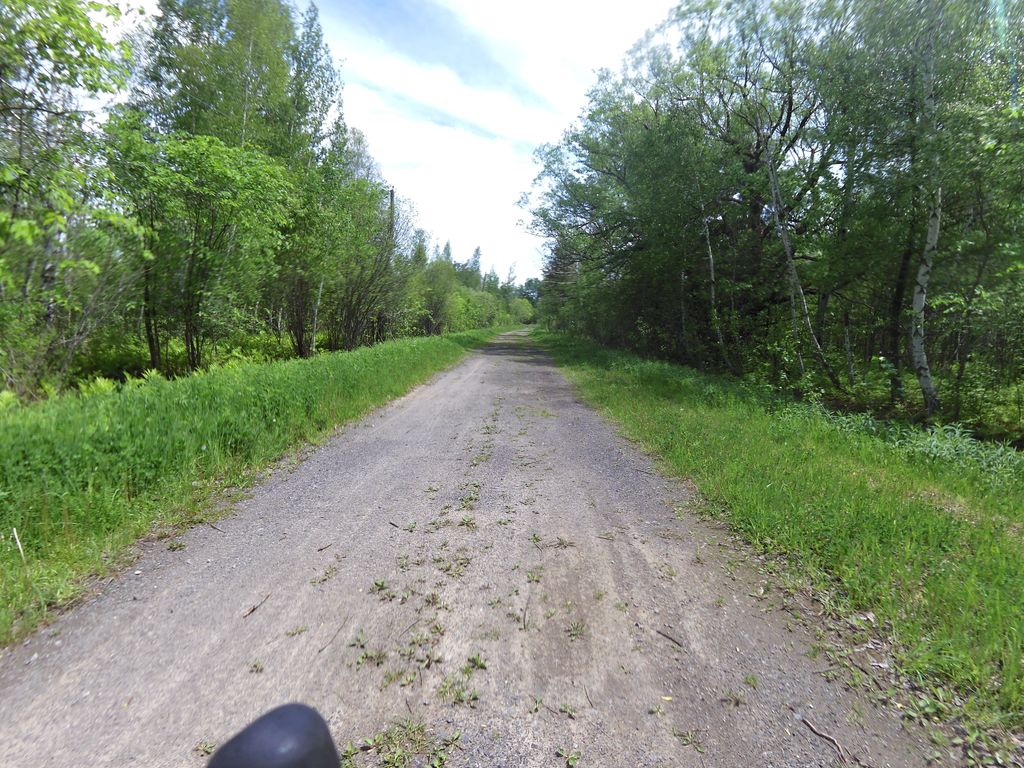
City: ottawa-gatineau